六年级 · 计数
 下面表格记录了某月五个城市的平均气温。

| 城市 | 北京 | 上海 | 广州 | 沈阳 | 哈尔滨 |
| :---: | :---: | :---: | :---: | :---: | :---: |
| 平均气温 | $-9^{\circ} \mathrm{C}$ | $5^{\circ} \mathrm{C}$ | $18^{\circ} \mathrm{C}$ | $-19^{\circ} \mathrm{C}$ | $-27^{\circ} \mathrm{C}$ |

（1）（）的平均气温最高，（）的平均气温最低。

（2）上海和北京的平均气温相差多少摄氏度? 沈阳和哈尔滨的平均气温相差多少摄氏度?
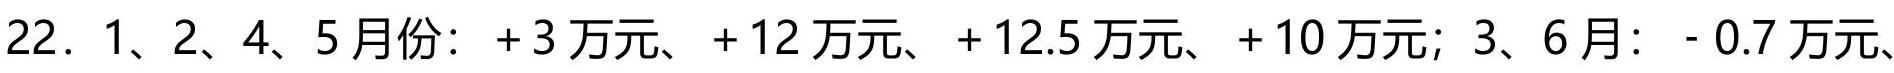
答案:
解析: